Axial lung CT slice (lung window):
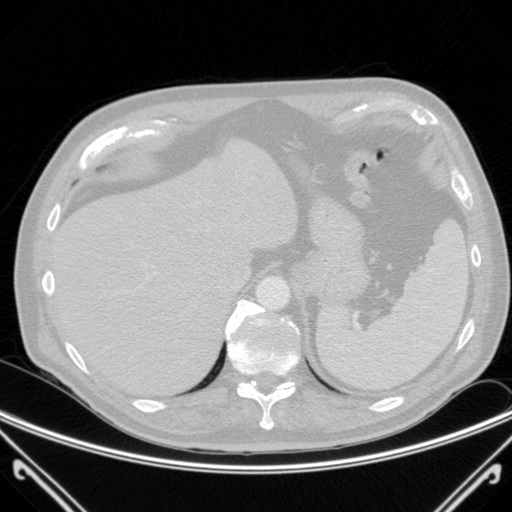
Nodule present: no